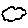
Label: cloud